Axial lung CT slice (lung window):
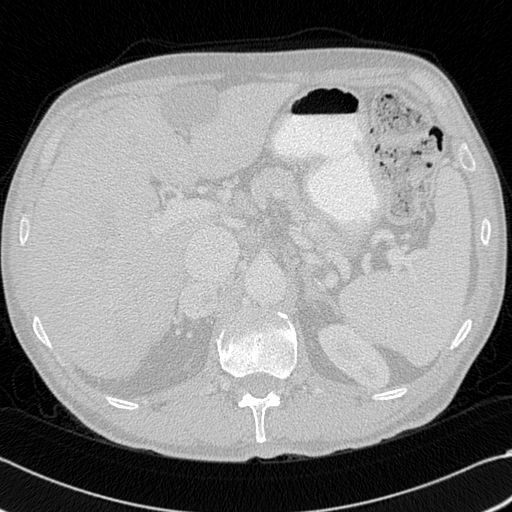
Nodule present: no